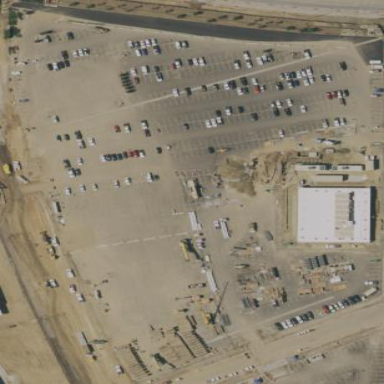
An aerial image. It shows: Parking area with orange surface.